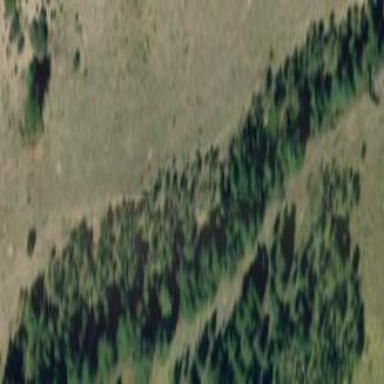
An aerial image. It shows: Dense deciduous woodland covered with broadleaved trees.